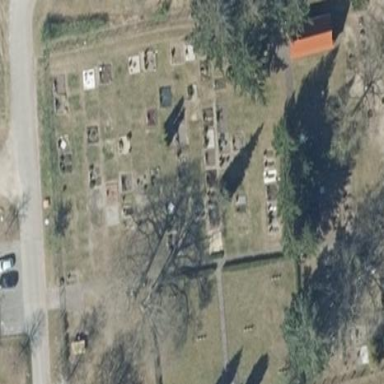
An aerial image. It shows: Cemetery enclosed by fence.